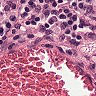
Metastatic tissue present: no